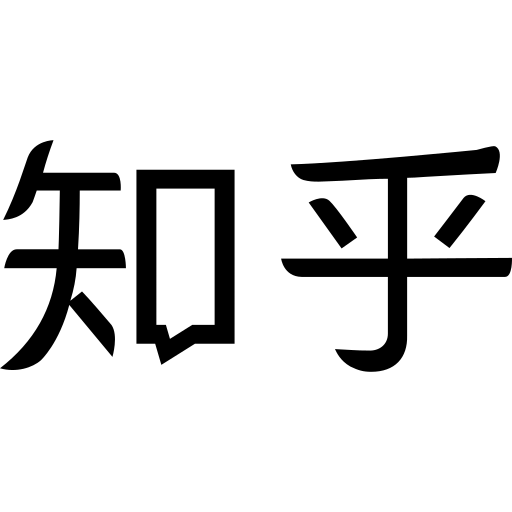
Tags: icon, FontAwesome, fa-icon, brand, zhihu